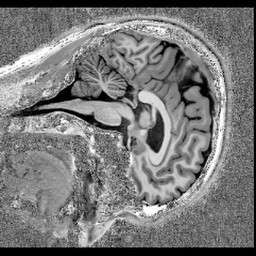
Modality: T1w
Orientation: sagittal
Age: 28
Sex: male
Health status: healthy
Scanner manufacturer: siemens
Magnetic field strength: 7 T
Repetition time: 4.3 s
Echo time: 0.00227 s